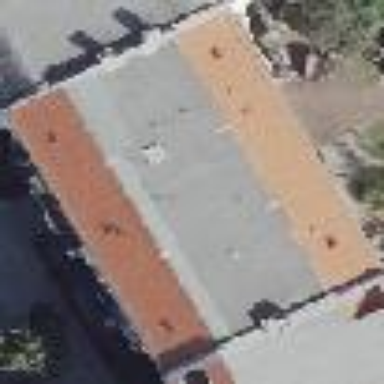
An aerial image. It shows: Building with apartments featuring unique double saltbox roof shape.